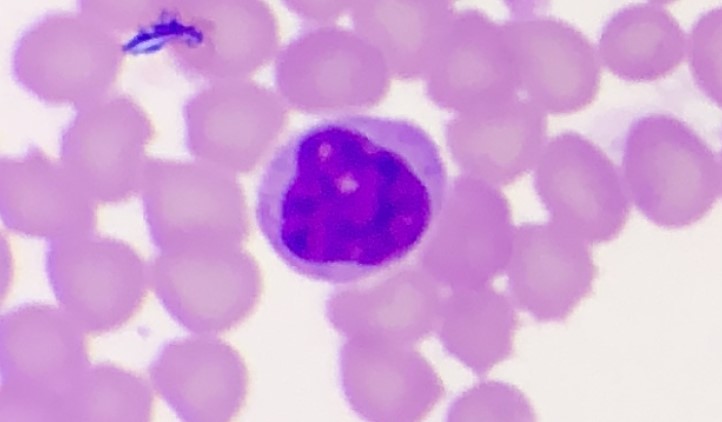
White blood cell type: Lymphocyte